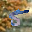
Label: 5